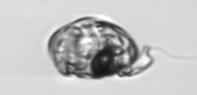
Label: Proterythropsis